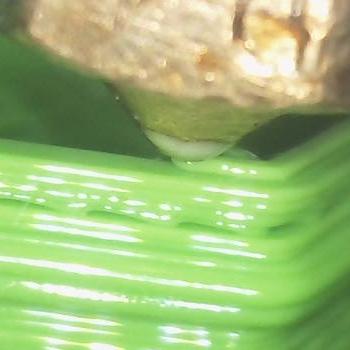
Flow rate: 79%